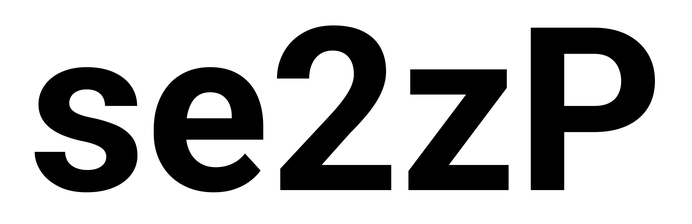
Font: Roboto_Bold